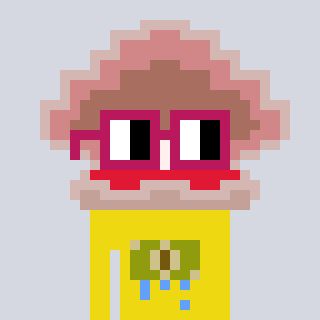
a pixel art character with square dark red glasses, a oyster-shaped head and a yellow-colored body on a cool background